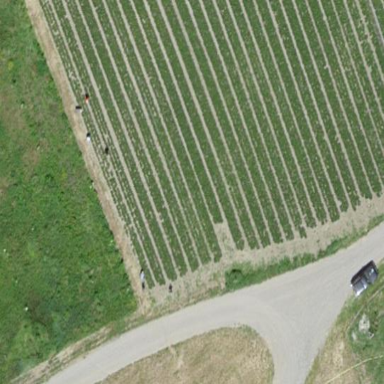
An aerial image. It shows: Vineyard growing grapes.